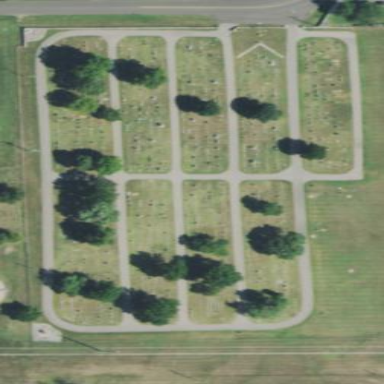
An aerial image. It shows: Cemetery.